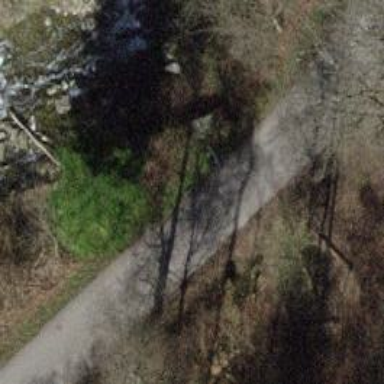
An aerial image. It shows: Unclassified paved road.